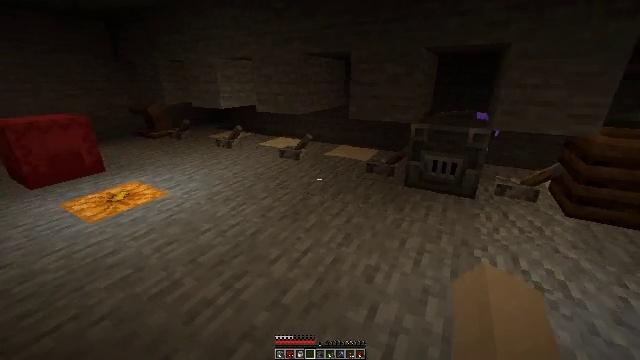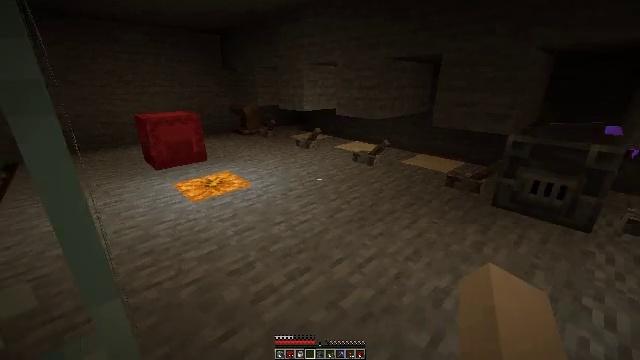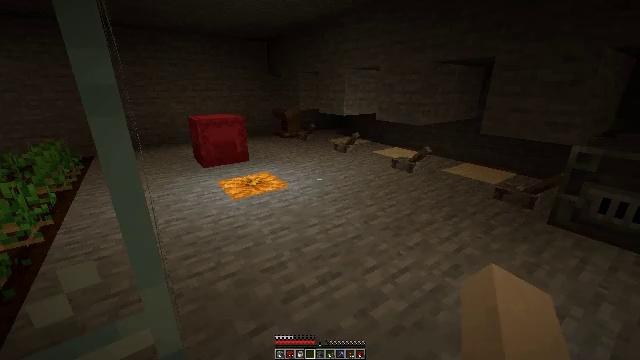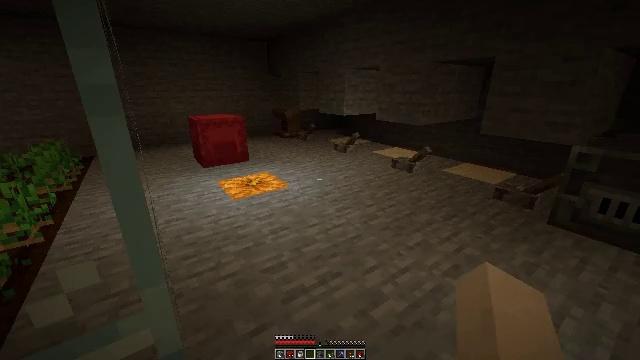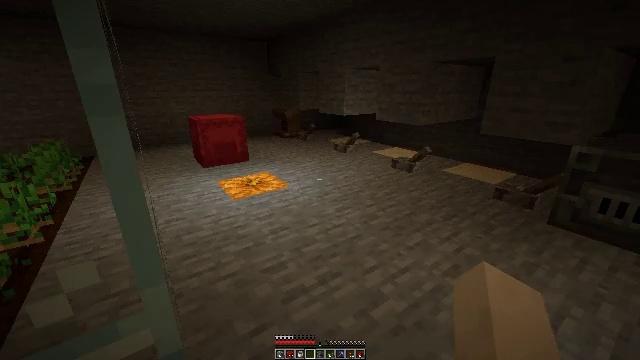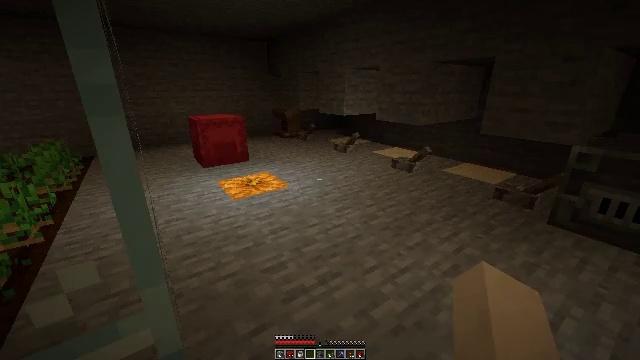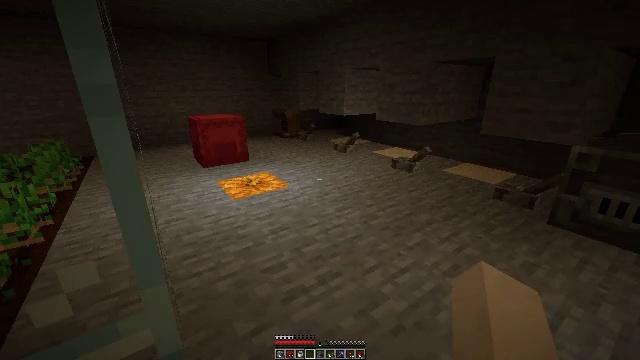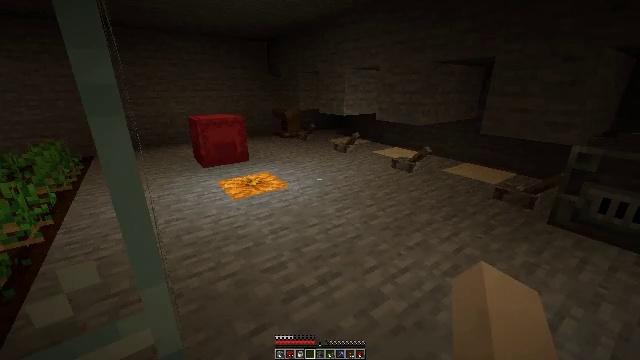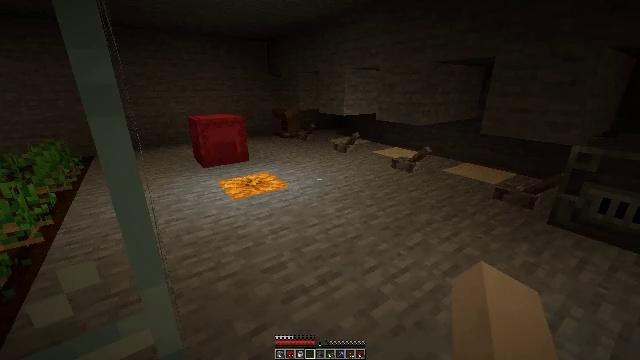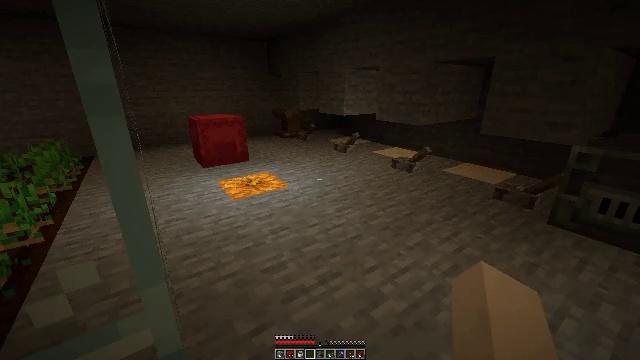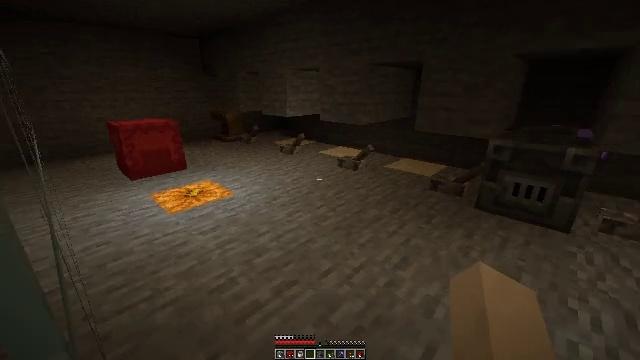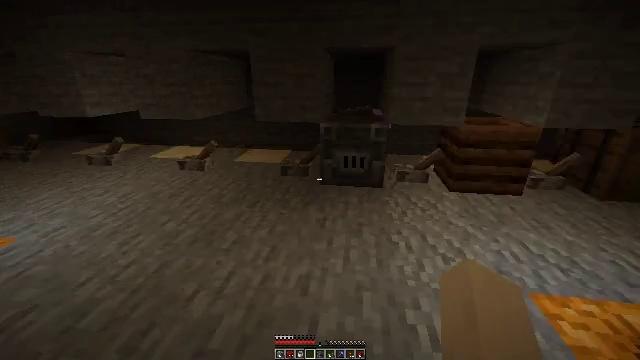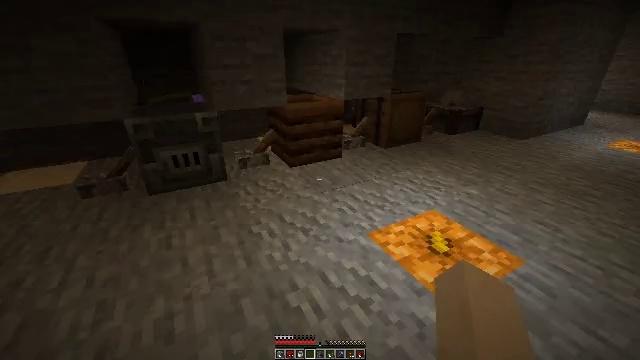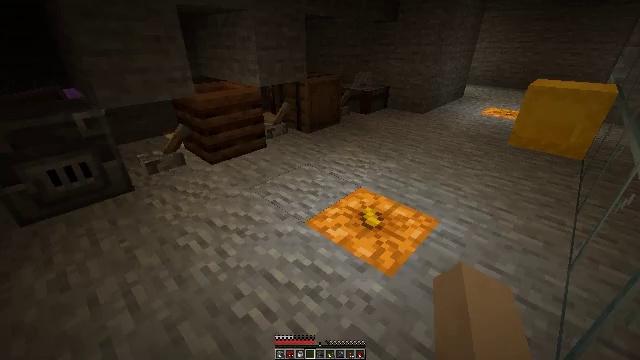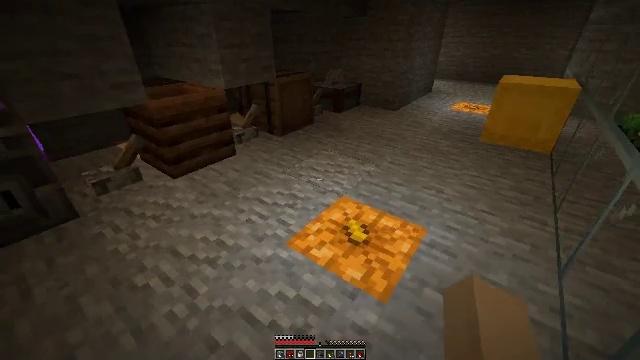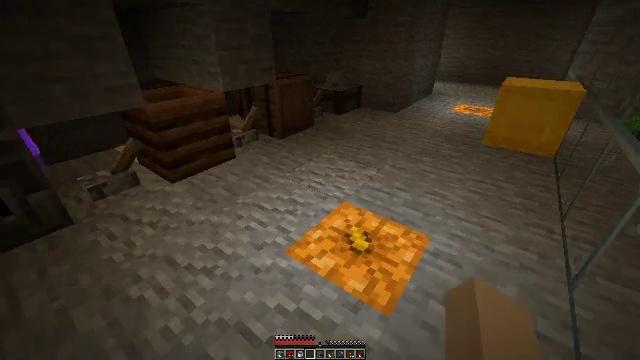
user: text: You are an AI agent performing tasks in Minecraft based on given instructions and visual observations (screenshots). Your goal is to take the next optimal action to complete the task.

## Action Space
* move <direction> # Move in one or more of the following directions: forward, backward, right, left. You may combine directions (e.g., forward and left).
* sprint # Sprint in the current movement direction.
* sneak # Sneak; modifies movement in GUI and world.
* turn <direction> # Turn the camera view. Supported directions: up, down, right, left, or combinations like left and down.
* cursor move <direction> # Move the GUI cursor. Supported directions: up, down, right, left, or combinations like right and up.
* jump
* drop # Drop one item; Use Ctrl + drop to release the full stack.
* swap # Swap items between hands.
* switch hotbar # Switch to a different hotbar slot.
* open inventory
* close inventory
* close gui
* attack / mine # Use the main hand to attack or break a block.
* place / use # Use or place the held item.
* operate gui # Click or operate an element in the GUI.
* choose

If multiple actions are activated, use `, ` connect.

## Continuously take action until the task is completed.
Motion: motion action
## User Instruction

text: Remove the grindstone from its place.
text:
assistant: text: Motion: turn left
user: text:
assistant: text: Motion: turn left
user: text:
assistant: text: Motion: no_op
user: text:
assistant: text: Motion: no_op
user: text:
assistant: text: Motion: no_op
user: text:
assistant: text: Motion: no_op
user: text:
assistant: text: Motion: no_op
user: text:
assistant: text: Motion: no_op
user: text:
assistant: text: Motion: no_op
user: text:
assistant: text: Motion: move forward, turn right
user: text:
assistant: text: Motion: move forward, turn right and down
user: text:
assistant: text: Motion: move forward, turn right and down
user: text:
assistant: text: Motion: move forward, turn right and down
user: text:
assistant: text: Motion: move forward, sprint, turn right
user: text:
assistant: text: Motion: move forward, sprint
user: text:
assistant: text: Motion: move forward, sprint
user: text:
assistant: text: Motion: move forward, sprint
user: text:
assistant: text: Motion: move forward
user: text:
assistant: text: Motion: move forward
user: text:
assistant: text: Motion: move forward
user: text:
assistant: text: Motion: move forward, turn right and up
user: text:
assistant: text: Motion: move forward, turn right and up
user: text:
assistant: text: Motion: move forward, turn right and up
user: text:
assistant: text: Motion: move forward, turn right and up
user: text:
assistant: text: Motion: move forward, turn right and up
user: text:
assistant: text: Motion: move forward, turn right and up
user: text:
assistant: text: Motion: move forward
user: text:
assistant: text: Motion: move forward
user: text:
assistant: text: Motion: move forward
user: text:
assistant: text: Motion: move forward, turn right